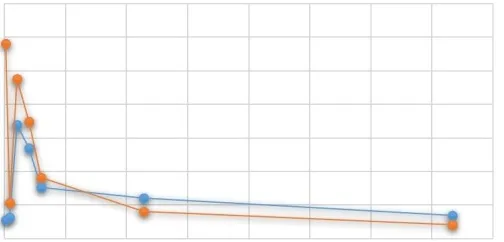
Liver enzymes (ALT and AST) from birth until 1 year of age.
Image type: chart (chart)